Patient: sex M, age 35
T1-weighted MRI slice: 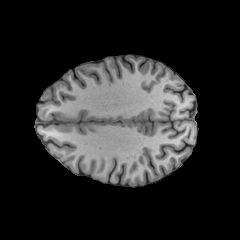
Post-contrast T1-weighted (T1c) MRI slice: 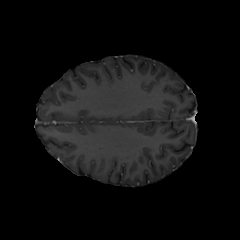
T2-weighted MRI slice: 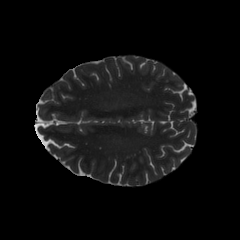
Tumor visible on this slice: no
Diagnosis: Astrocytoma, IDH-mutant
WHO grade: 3